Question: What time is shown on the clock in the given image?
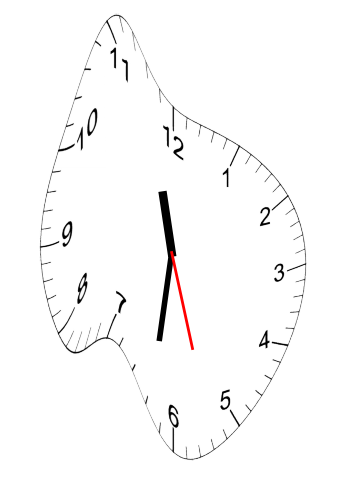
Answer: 11:31:27